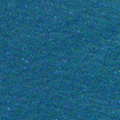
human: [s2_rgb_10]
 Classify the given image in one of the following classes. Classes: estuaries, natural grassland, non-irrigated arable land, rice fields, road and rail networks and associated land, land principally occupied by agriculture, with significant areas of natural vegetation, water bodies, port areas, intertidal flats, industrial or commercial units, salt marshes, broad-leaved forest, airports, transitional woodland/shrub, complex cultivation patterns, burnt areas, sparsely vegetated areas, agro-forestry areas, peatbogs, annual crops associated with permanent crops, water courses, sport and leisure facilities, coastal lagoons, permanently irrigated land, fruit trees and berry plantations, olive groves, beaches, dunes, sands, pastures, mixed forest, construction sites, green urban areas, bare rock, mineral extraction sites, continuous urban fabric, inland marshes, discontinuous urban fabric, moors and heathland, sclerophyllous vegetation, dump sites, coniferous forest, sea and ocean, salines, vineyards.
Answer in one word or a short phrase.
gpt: sea and ocean